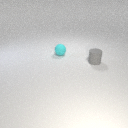
small cyan rubber sphere behind small gray rubber cylinder